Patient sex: F
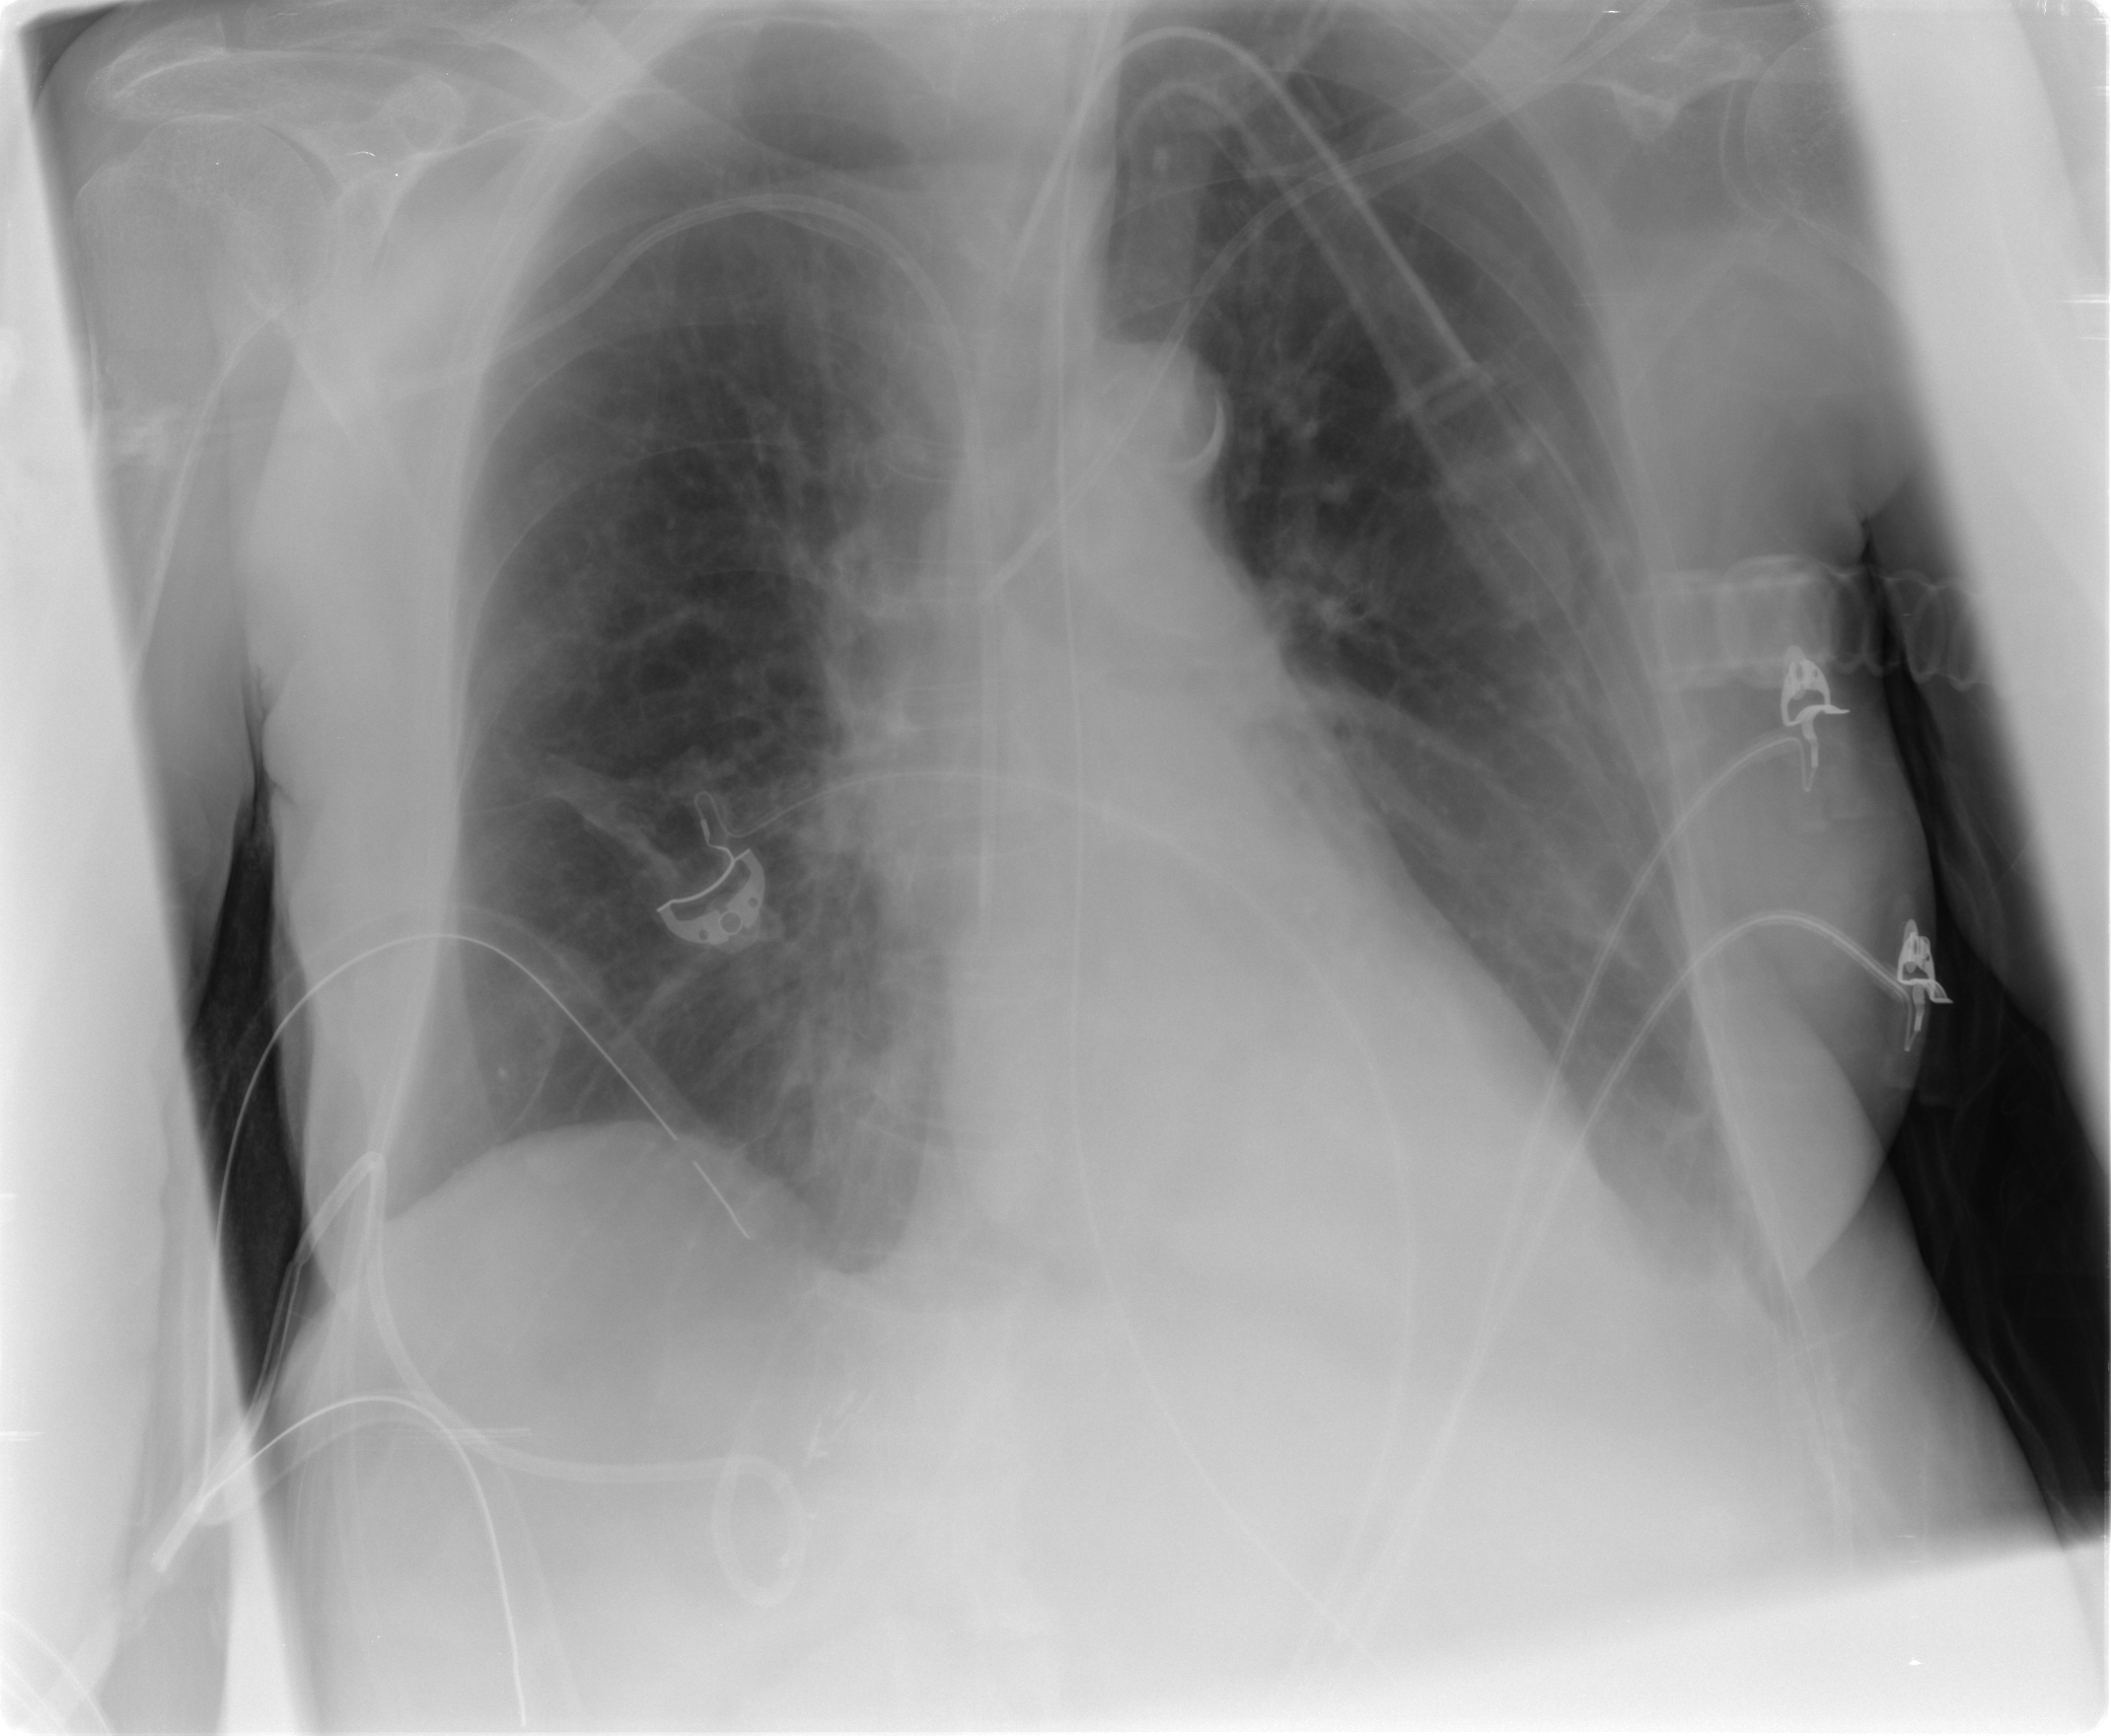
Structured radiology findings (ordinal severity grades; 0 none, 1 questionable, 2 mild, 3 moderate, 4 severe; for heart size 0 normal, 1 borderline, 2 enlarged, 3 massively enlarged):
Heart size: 0
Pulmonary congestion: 2
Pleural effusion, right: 0
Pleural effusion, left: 2
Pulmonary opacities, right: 0
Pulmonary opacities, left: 0
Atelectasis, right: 1
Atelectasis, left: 2